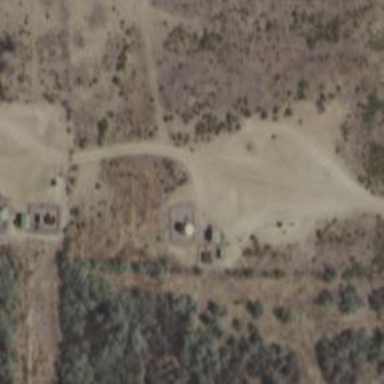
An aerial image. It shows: Storage tank that is man-made.